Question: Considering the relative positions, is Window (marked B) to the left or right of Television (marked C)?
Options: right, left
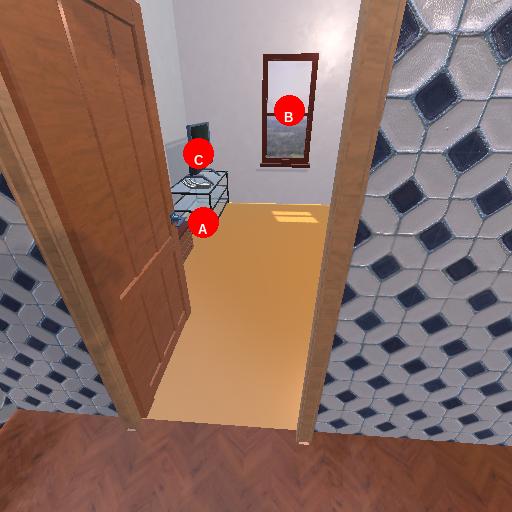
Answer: right